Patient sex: M
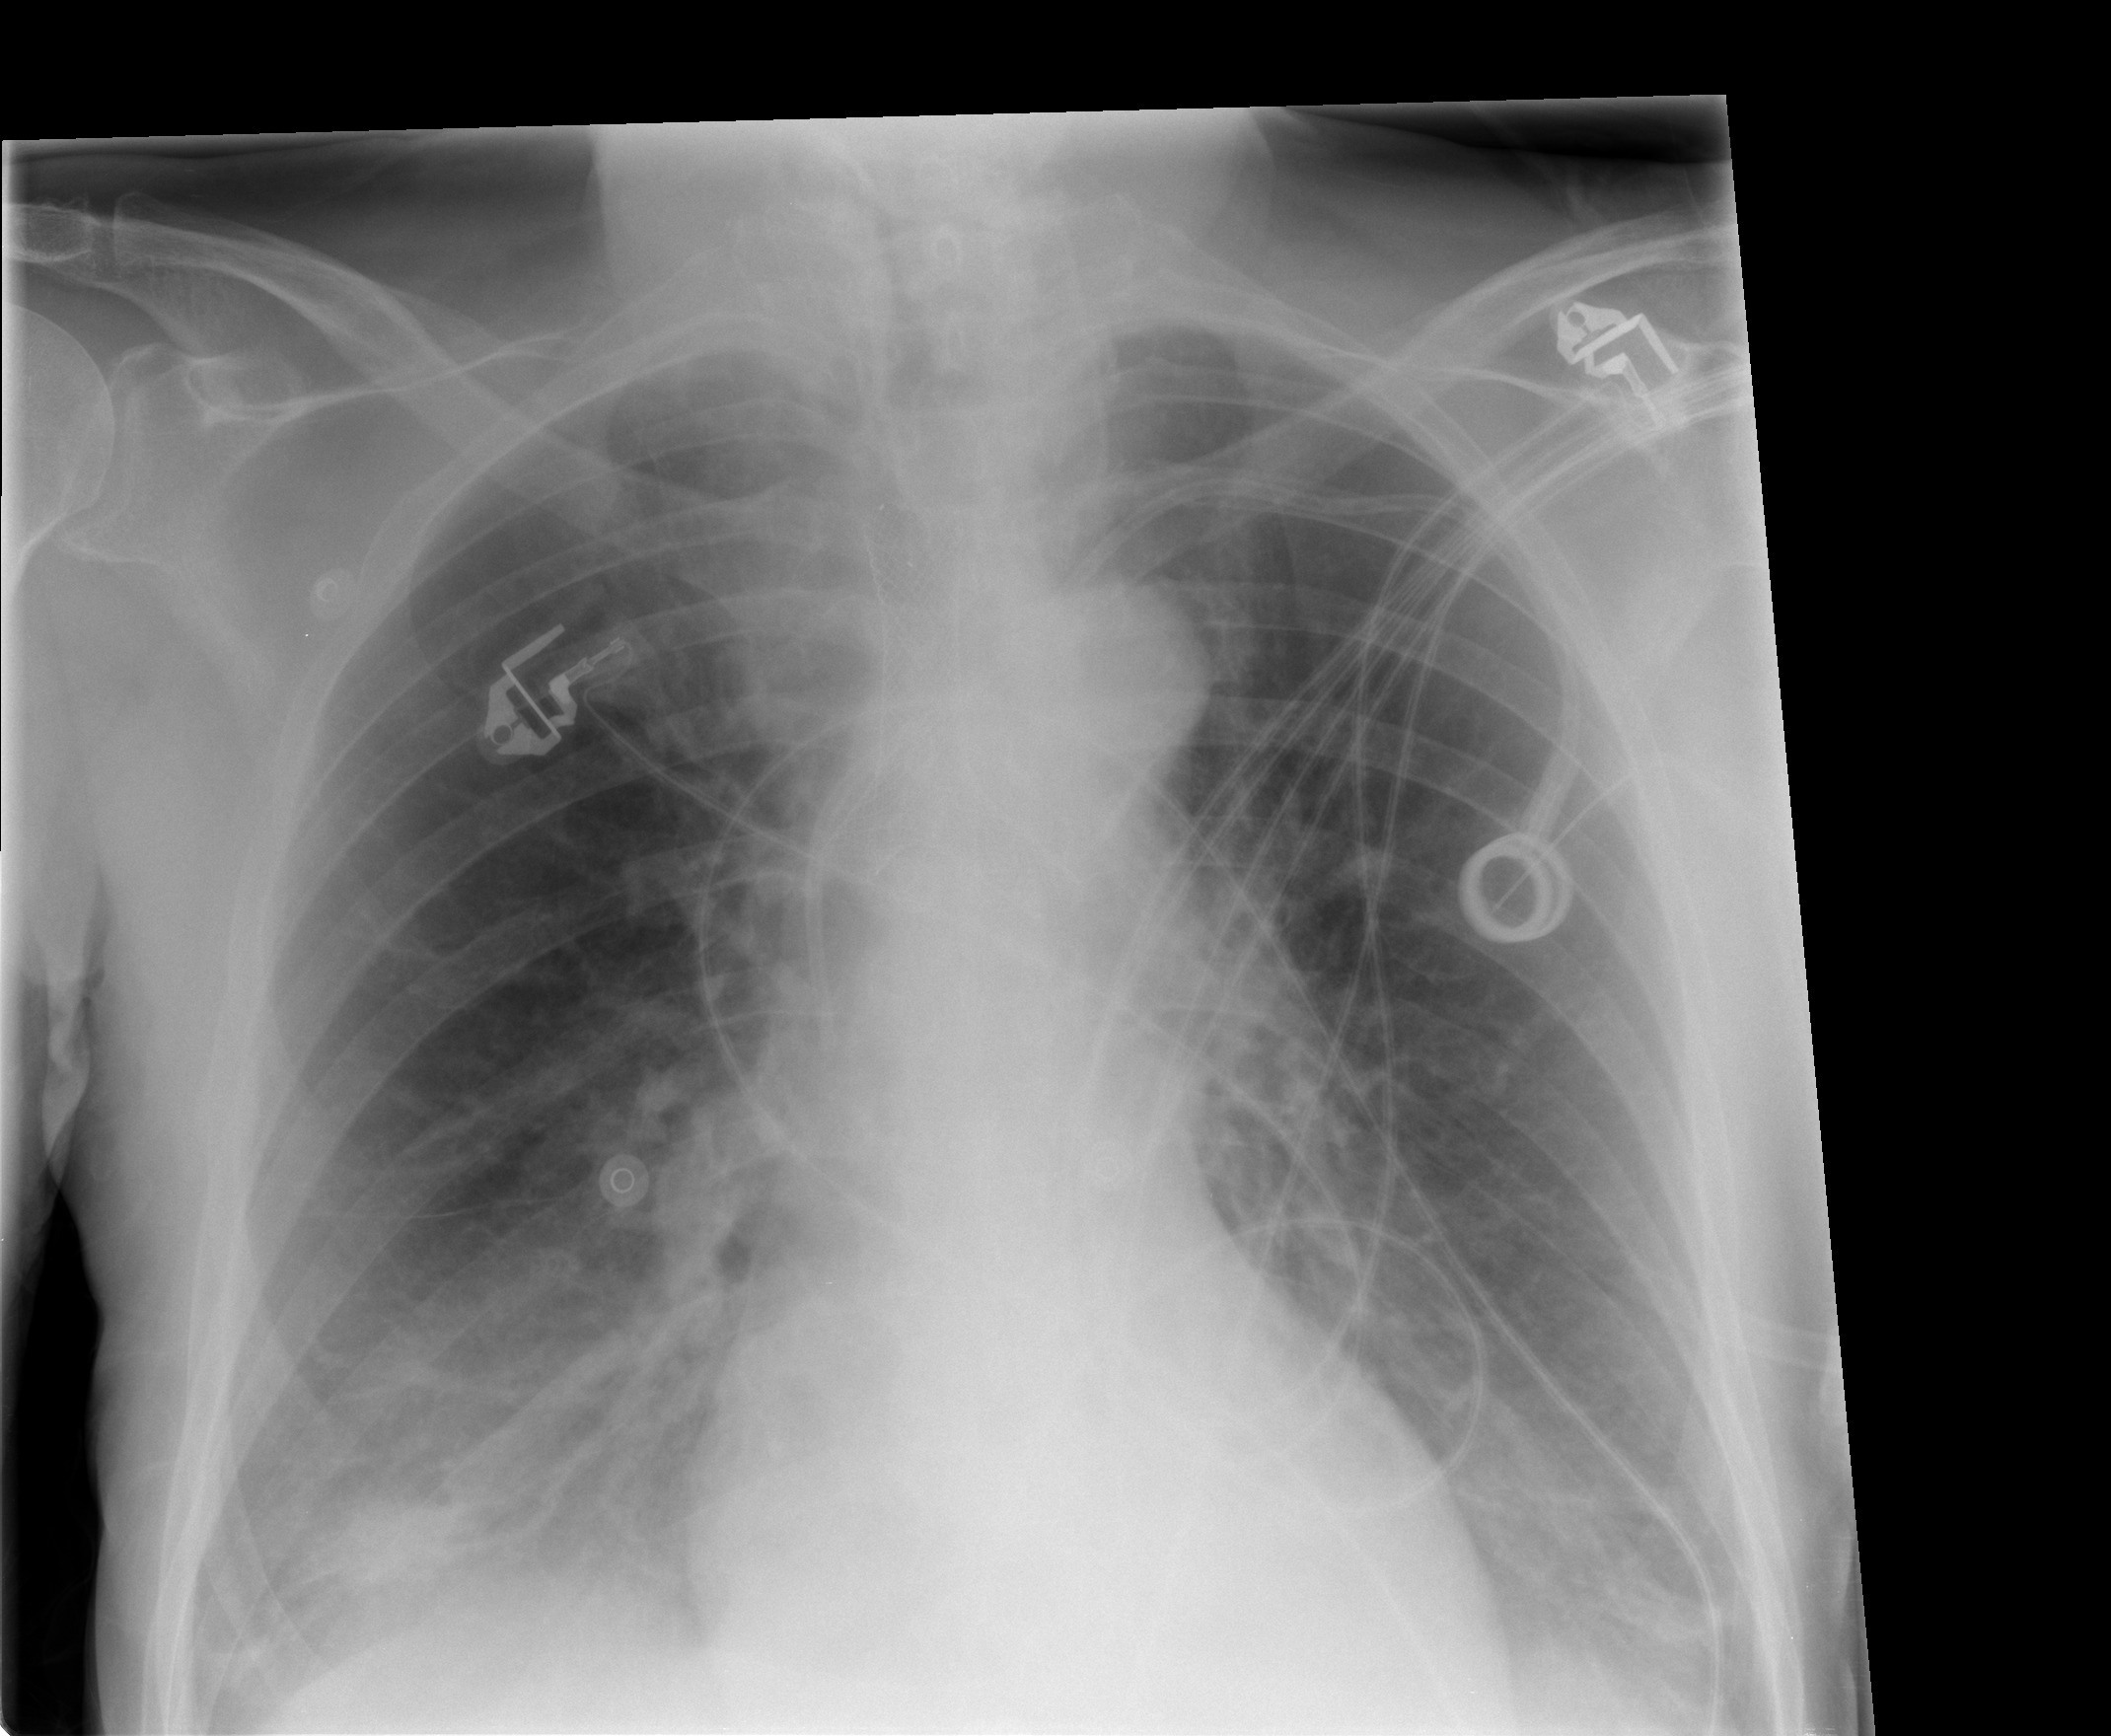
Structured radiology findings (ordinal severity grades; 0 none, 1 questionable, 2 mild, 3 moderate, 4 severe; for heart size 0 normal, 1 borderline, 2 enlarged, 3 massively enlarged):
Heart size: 0
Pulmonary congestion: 0
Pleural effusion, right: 0
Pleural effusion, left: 0
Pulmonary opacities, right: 0
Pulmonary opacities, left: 0
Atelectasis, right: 2
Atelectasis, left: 1